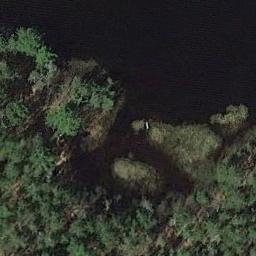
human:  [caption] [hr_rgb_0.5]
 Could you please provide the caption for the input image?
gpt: The surface of the lake in a wetland is covered with a large dense dark green and light green mixed plants .

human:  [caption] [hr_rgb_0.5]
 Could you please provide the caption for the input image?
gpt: There are lots of green plants in the wetland .

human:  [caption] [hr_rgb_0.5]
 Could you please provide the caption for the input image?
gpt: This wetland is totally covered with vegetation .

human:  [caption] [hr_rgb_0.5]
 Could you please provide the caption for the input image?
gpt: The wetland consists of dry and green plants and water .

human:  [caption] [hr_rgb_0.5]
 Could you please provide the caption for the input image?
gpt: There are many green trees on the wetland .